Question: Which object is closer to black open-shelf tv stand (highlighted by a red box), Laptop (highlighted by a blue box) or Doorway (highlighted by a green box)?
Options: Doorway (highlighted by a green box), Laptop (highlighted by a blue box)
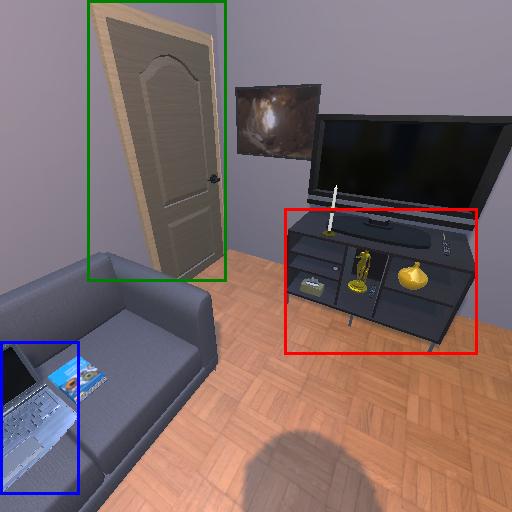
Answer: Doorway (highlighted by a green box)